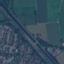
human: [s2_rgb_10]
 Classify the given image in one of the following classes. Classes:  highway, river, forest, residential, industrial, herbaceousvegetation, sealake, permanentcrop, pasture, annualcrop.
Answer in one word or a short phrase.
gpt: Highway